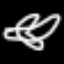
Label: airplane